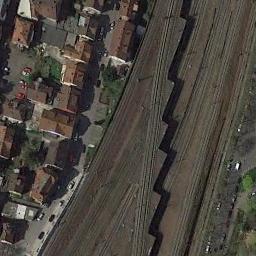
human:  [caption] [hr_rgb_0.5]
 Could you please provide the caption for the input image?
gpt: The railway is next to some trees and houses .

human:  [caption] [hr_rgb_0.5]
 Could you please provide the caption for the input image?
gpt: These railways have a residential area on one side of the railways .

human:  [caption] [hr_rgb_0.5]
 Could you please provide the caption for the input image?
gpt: Several buildings of different shapes and sizes are beside the railway .

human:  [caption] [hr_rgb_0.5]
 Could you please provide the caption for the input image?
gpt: One side of the railway, there are lush trees  And the other side, there are many buildings .

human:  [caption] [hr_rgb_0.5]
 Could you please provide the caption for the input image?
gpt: There are some brown buildings beside the railway .